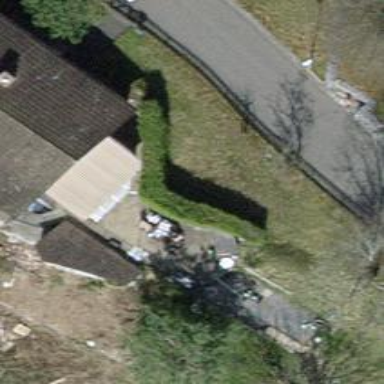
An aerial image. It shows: Hedge acting as barrier.